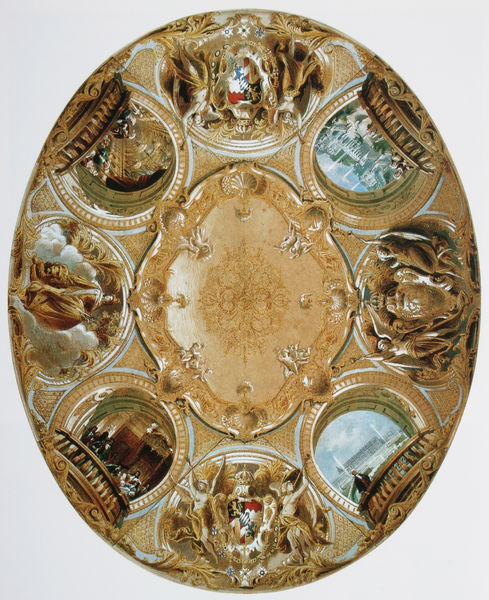
Titel: Entwurf zum Plafond des Audienzzimmers in Linderhof
Künstler: Christian Jank
Schlagwörter: blau, gemälde, himmel, wolken, landschaft, menschen, ocker, ausschnitt, braun, schmuck, weiss, gebäude, schloss, wolke, beige, malerei, ornament, architektur, teller, felder, kirche, gold, decke, brosche, boot, oval, rund, engel, aussicht, balkon, schiff, bilder, saal, detail, dekor, ornamente, verzierung, wandmalerei, stuck, geländer, platte, balkone, bögen, medaillon, religion, palast, balustrade, verziert, wappen, untersicht, ballustrade, königlich, löwe, deckengemälde, fresko, mittelpunkt, putten, bemalung, christen, illusion, szenen, verzierungen, christentum, acht, nischen, landschaften, gemlde, bildfeld, denkengemälde, engle, deckenmälde, tromp, 8 szenen